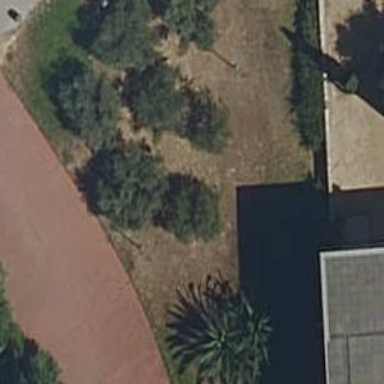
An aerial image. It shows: Evergreen tree with lush leaves.